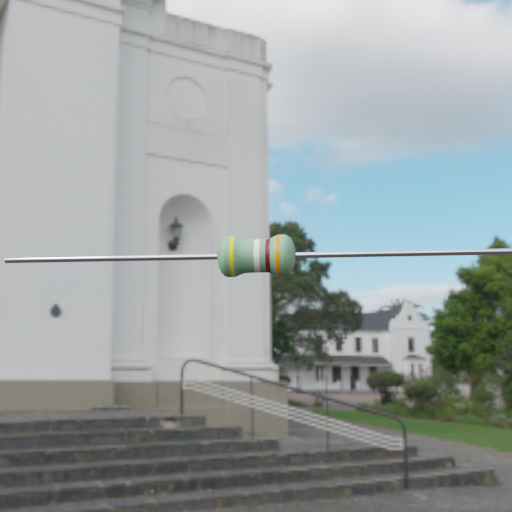
Resistor colour bands (in order): yellow, white, brown, orange